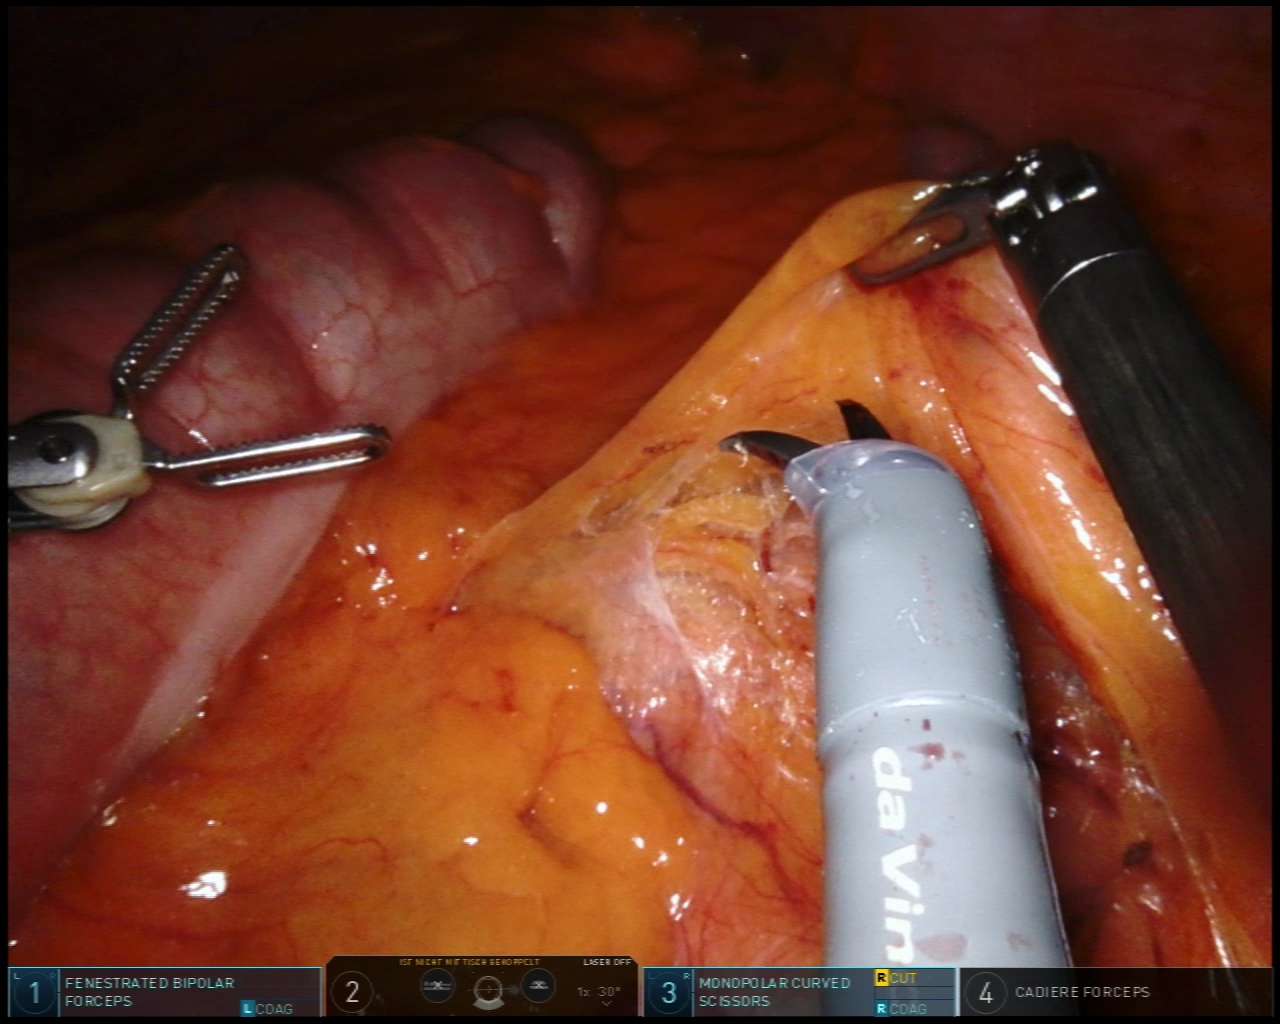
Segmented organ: colon
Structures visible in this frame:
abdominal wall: no
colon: yes
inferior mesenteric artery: no
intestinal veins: no
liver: no
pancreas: no
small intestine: no
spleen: no
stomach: no
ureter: no
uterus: no
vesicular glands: no